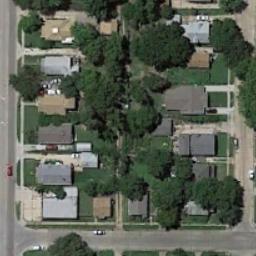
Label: medium_residential